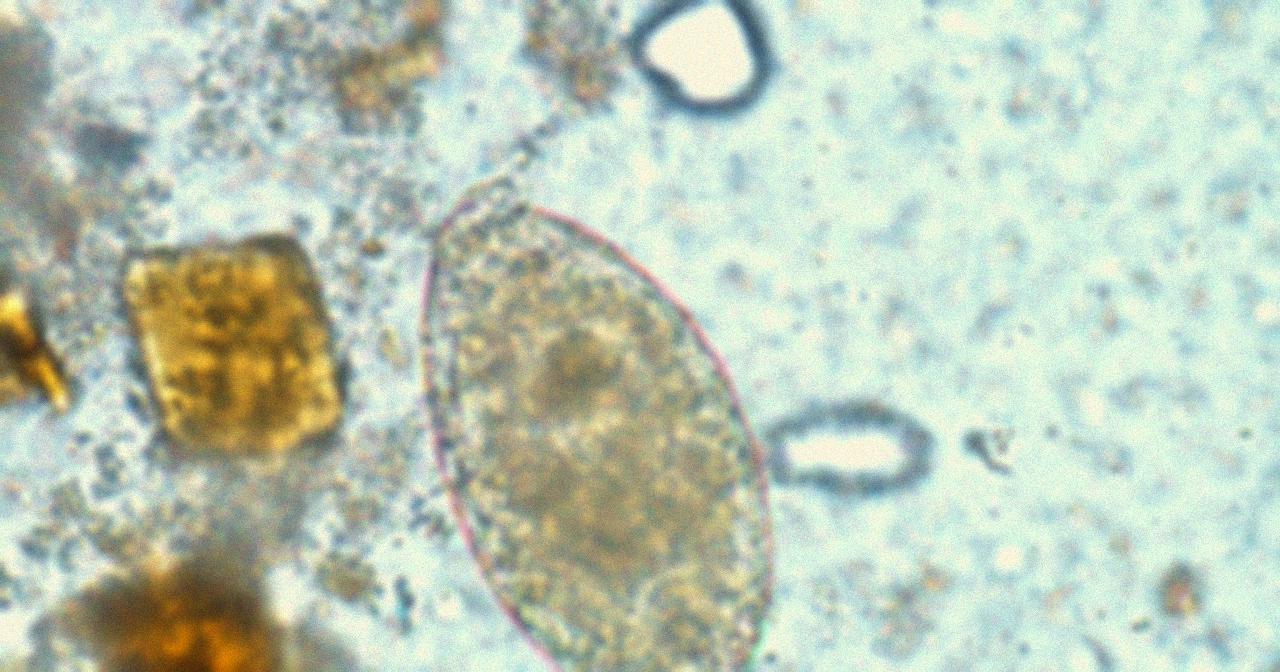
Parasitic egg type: Fasciolopsis buski